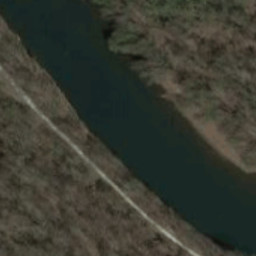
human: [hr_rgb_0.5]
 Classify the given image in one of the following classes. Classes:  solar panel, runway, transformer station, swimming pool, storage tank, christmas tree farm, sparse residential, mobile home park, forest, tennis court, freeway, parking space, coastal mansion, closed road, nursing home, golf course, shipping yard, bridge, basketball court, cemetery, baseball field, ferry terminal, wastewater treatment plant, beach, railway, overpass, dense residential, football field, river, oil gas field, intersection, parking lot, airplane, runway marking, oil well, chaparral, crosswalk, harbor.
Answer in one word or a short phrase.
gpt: river